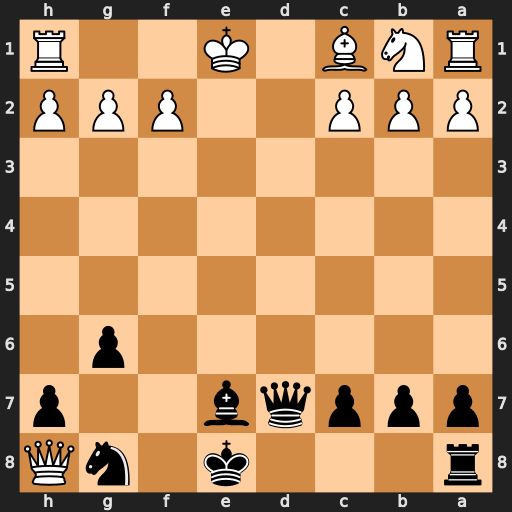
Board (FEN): r3k1nQ/pppqb2p/6p1/8/8/8/PPP2PPP/RNB1K2R
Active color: b
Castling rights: KQq
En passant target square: -
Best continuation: O-O-O O-O Bf6 Qxf6 Nxf6